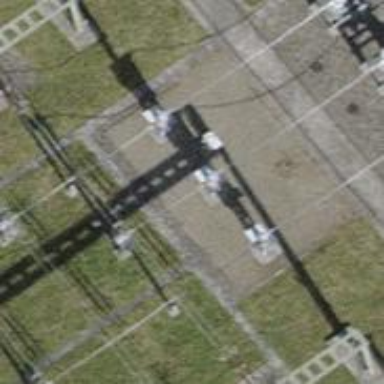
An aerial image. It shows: Insulator used in power systems.